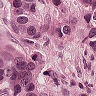
Metastatic tissue present: yes